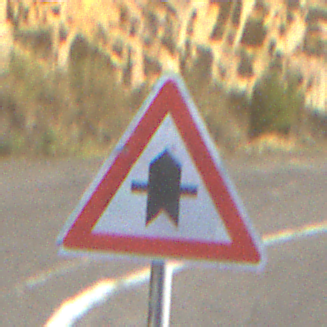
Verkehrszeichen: Vorfahrt
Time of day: MorningAfternoon
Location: Outdoor (RoadRail)
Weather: PartlyCloudy
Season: NotSpecified
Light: Natural